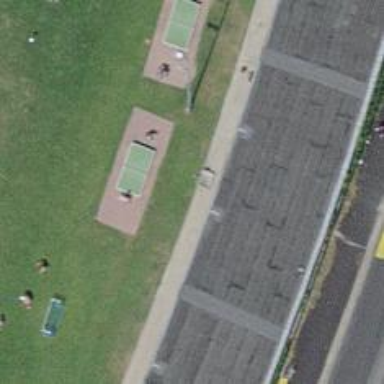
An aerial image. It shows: Pitch for leisure activities.